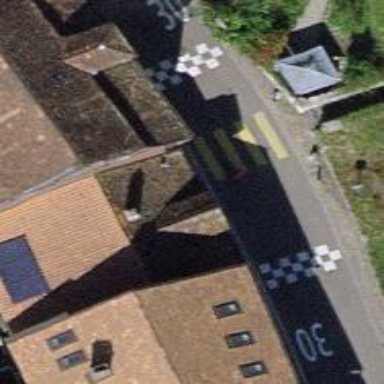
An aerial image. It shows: Marked crossing on the road.